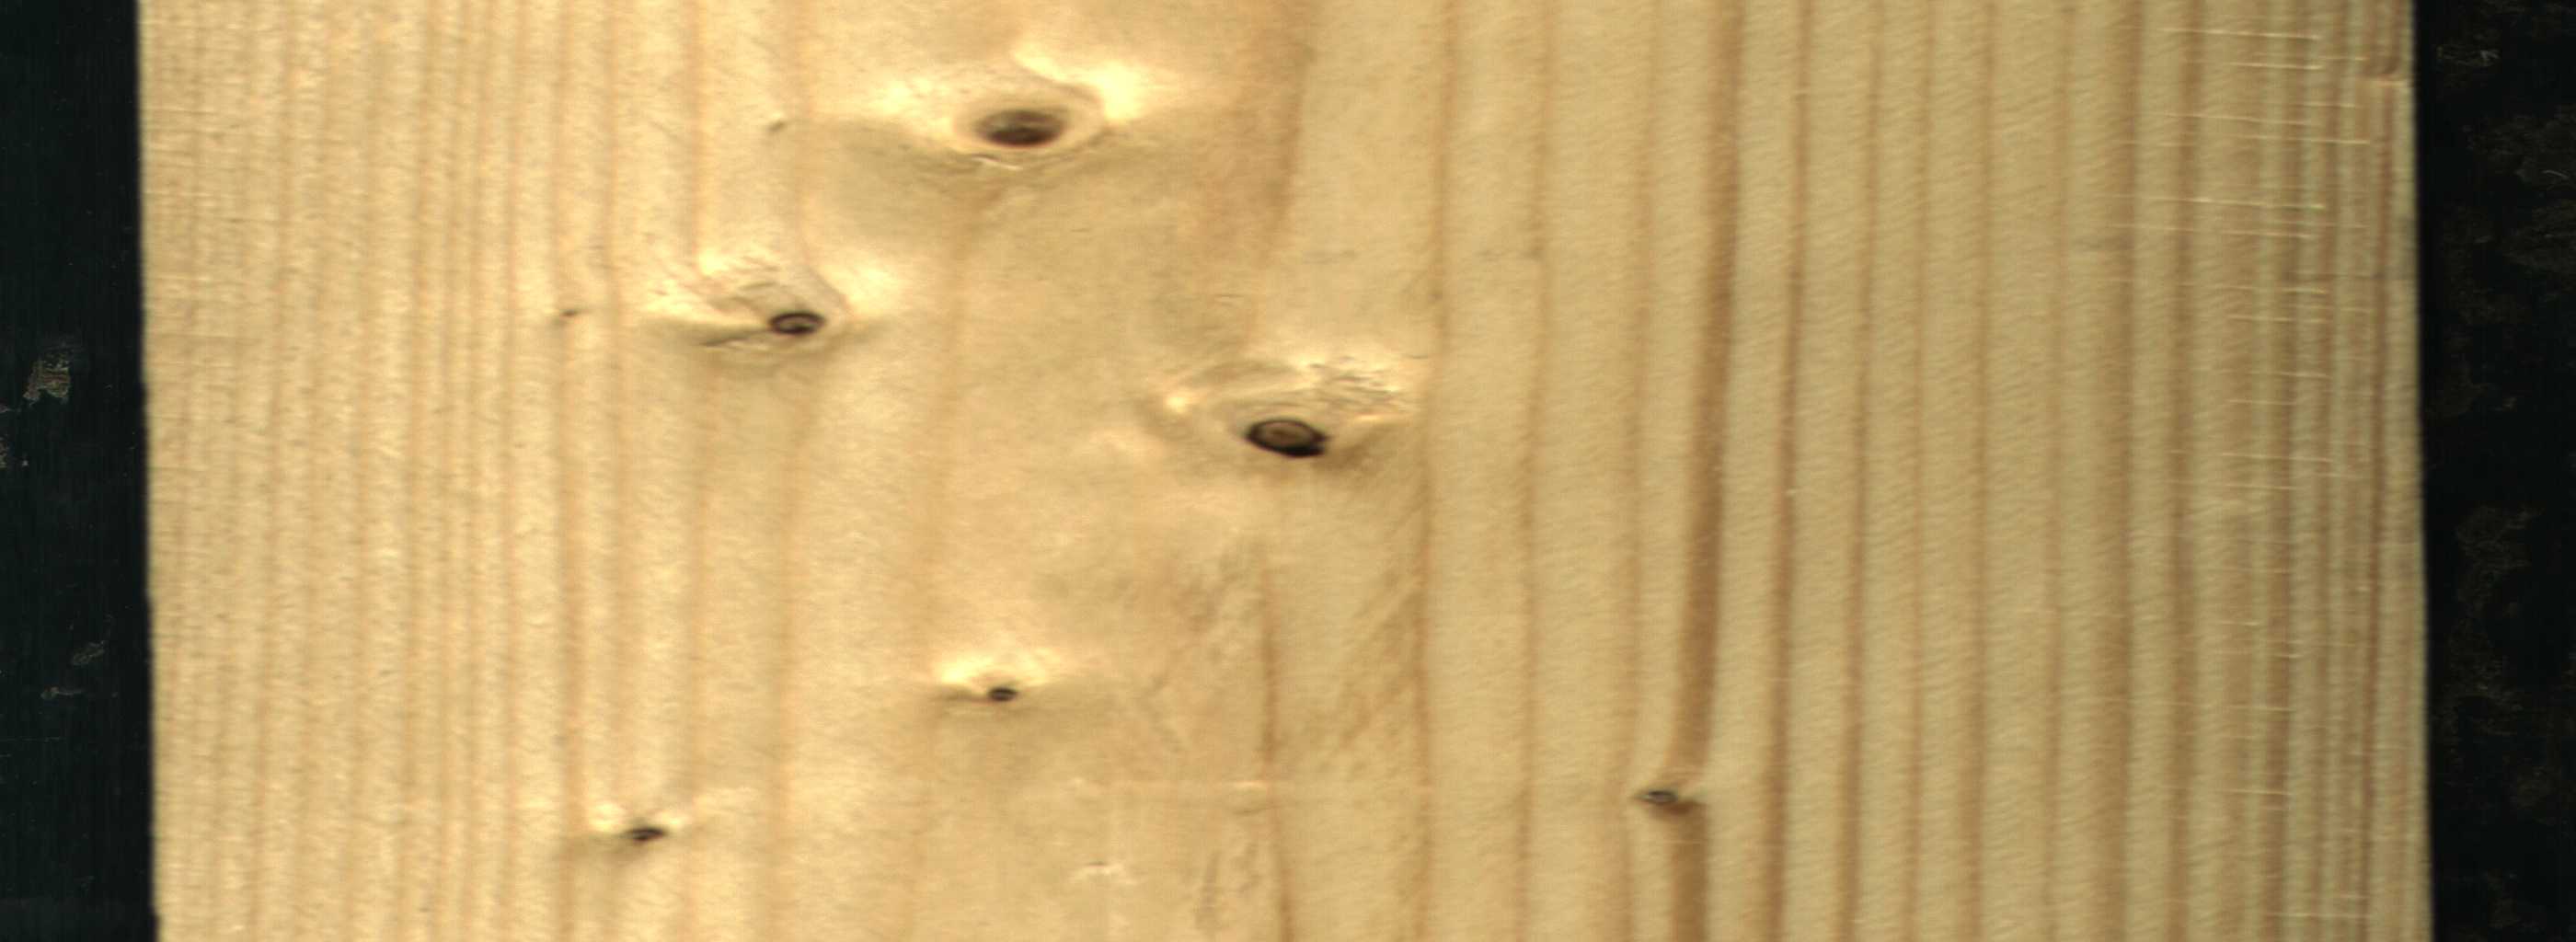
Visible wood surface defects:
Dead_Knot
Dead_Knot
Live_Knot
Live_Knot
Live_Knot
Live_Knot